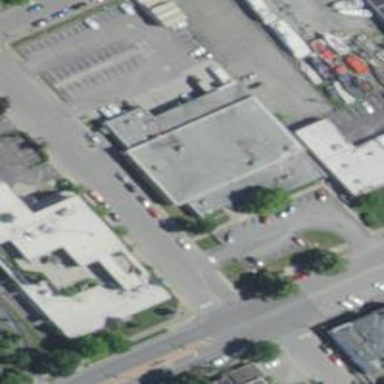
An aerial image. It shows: Building that serves as post office.